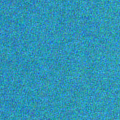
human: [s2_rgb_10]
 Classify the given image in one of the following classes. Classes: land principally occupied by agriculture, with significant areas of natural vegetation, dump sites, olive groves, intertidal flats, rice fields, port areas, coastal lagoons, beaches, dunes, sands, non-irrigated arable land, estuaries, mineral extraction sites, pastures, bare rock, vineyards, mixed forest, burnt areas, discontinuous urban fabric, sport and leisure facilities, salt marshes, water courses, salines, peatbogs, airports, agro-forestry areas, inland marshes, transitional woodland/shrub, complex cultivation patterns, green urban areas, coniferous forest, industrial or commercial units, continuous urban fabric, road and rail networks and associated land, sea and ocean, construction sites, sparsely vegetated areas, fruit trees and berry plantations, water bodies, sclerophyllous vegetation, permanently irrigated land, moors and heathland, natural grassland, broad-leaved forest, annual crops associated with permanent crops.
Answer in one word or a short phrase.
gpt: sea and ocean